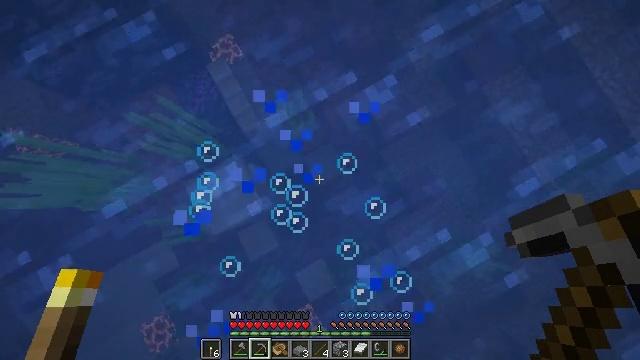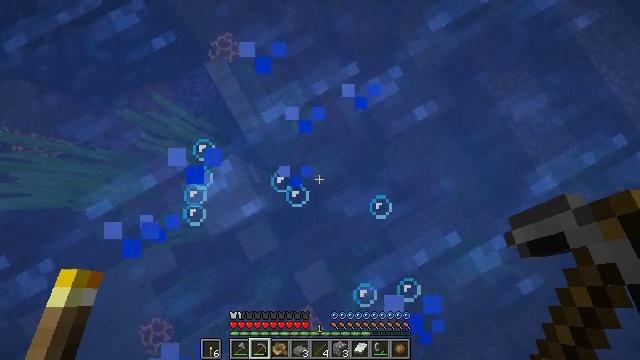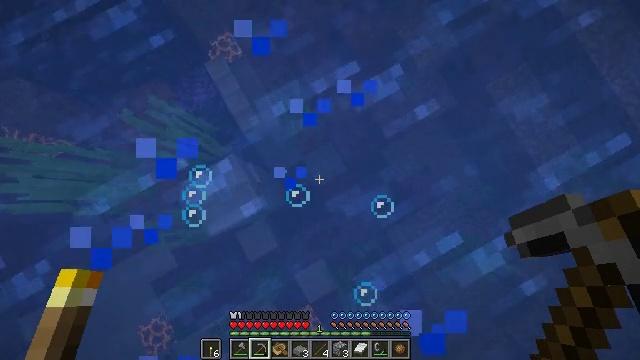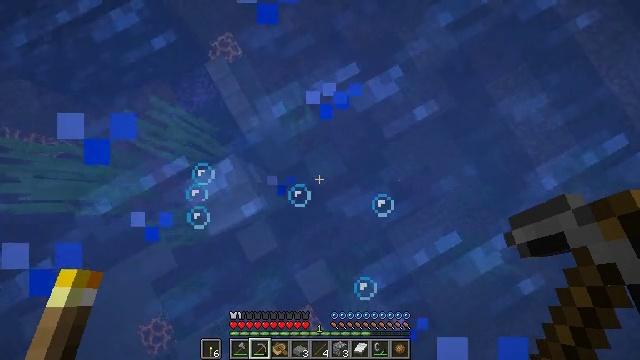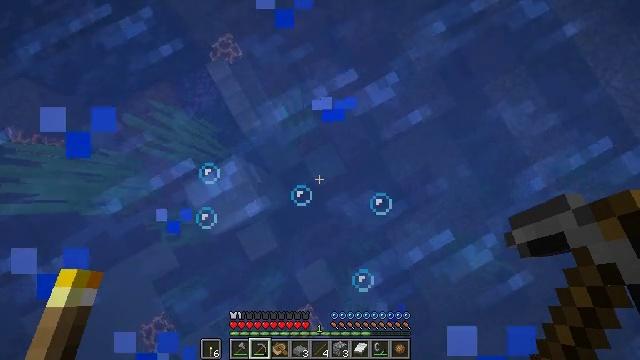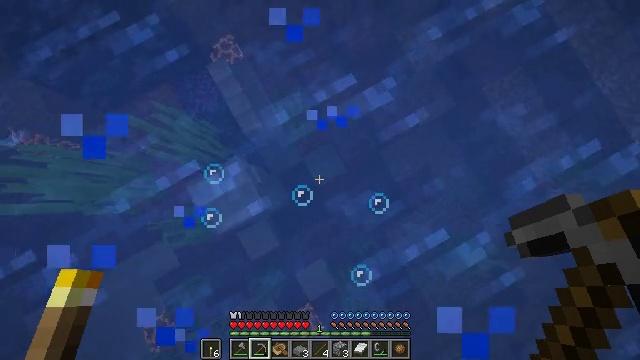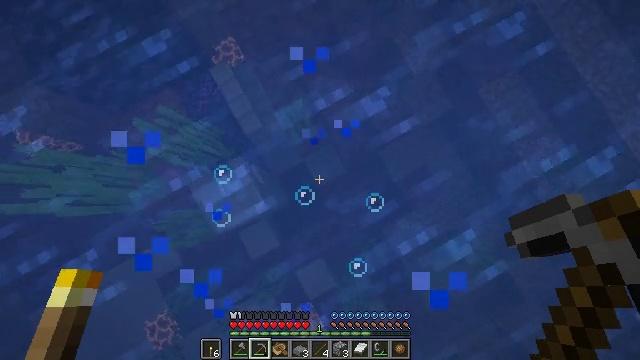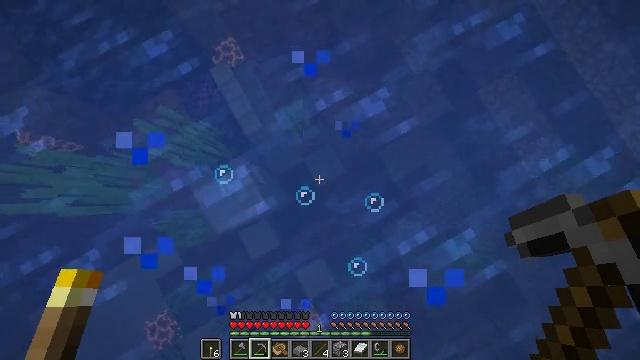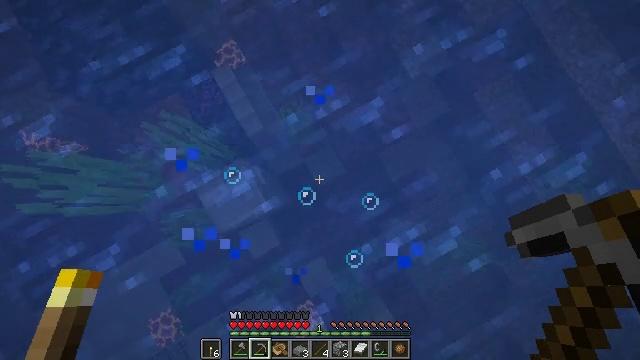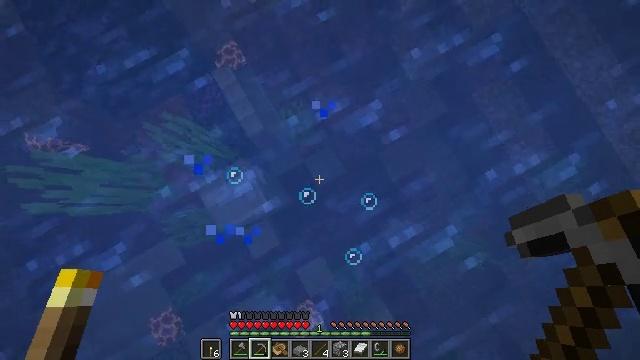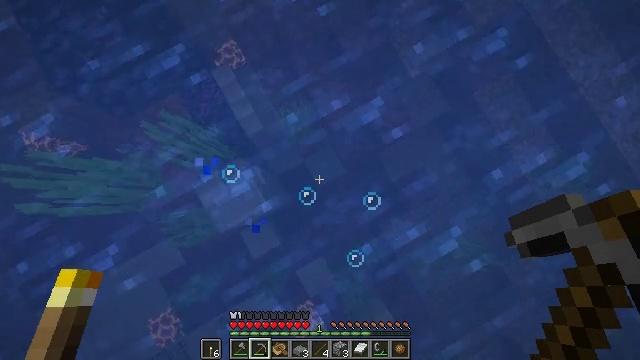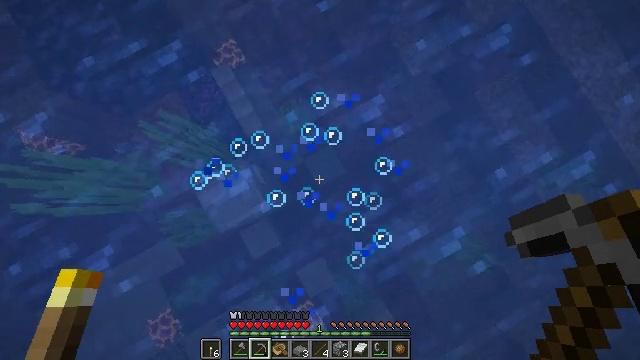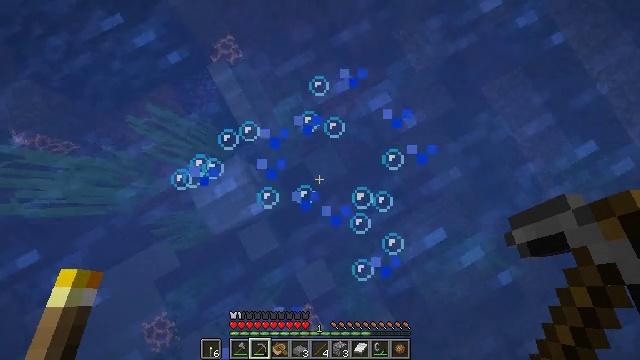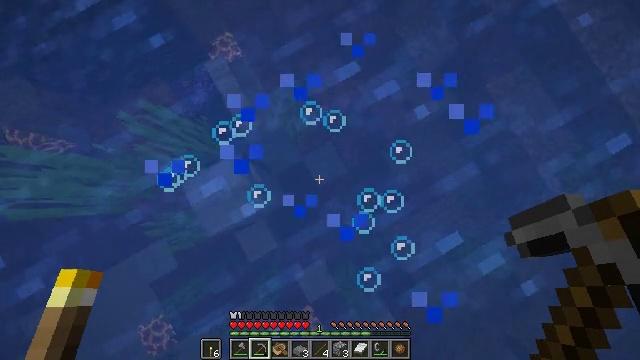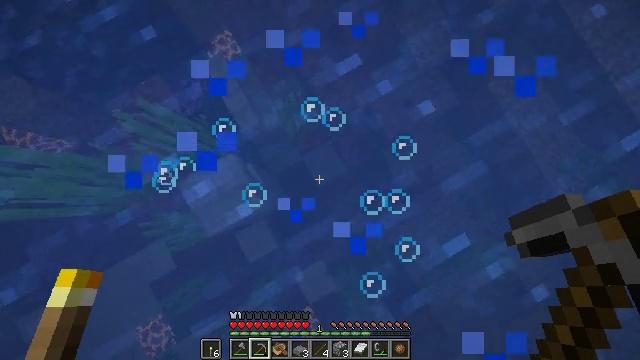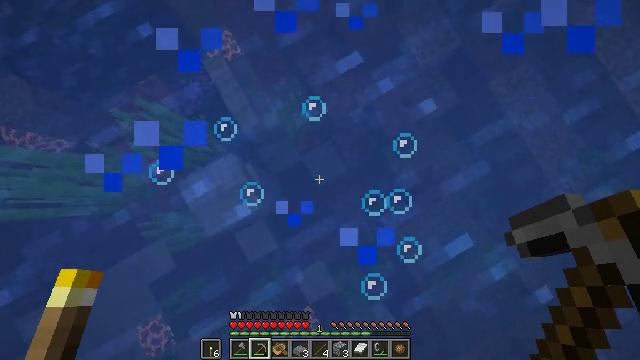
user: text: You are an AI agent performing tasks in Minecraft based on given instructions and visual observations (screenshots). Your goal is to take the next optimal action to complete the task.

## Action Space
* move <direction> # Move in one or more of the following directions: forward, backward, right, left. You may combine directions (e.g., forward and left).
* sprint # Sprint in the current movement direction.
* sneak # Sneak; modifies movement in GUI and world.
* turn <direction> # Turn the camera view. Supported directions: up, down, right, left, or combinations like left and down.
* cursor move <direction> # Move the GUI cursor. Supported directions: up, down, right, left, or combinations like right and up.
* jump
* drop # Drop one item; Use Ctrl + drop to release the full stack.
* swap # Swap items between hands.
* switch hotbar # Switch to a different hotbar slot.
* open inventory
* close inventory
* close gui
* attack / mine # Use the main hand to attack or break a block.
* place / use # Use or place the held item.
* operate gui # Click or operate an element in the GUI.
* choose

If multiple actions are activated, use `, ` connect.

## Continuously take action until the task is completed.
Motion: motion action
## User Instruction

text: Collect tall seagrass by holding left button.
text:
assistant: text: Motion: jump
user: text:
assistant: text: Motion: jump
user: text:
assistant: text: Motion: jump
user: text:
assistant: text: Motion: jump
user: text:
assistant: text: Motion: jump
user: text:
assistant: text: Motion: jump
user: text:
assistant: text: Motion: jump
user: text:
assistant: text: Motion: jump
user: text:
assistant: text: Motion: jump
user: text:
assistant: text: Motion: jump
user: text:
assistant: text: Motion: jump
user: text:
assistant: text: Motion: jump
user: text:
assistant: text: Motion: jump
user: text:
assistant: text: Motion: jump
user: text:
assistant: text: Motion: jump
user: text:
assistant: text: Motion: jump
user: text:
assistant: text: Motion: jump
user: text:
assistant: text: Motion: jump
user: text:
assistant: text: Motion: jump
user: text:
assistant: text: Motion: jump
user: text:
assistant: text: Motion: jump
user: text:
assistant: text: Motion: jump
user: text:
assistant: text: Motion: jump
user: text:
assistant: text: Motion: jump
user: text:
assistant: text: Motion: jump
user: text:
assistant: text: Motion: jump
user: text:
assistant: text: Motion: jump
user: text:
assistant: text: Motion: jump
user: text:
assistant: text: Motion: jump
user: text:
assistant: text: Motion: jump